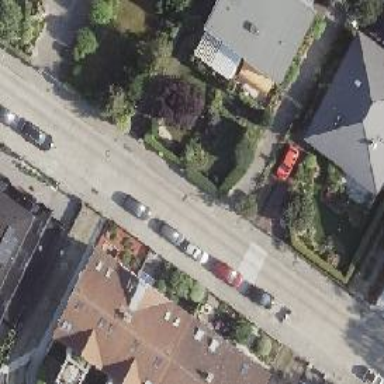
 there is parallel on-street parking lane."